Interaction volume radius: 10 \u00c5
Interaction volume height: 25 \u00c5
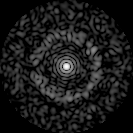
Disorder parameter: 0.8467